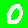
Digit: 0